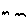
Label: bird